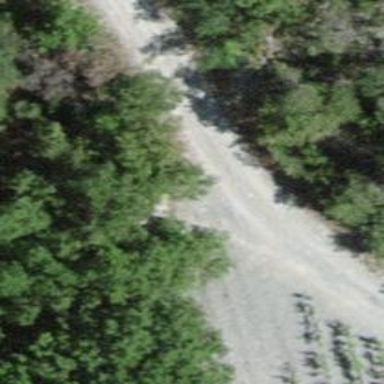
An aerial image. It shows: Gravel track with grade2 tracktype.